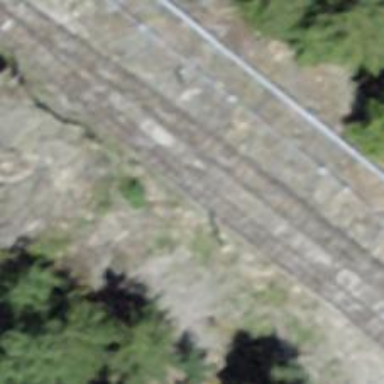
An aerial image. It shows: Disused railway.